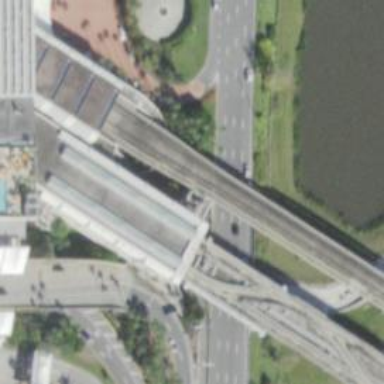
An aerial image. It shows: Bridge carrying electrified monorail railway.